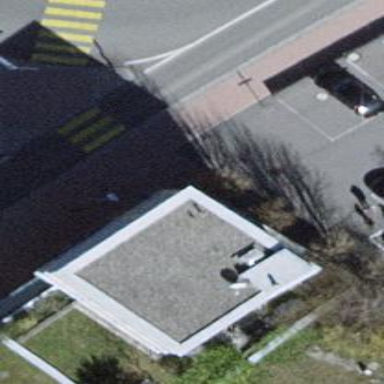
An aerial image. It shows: Office building.